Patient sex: M
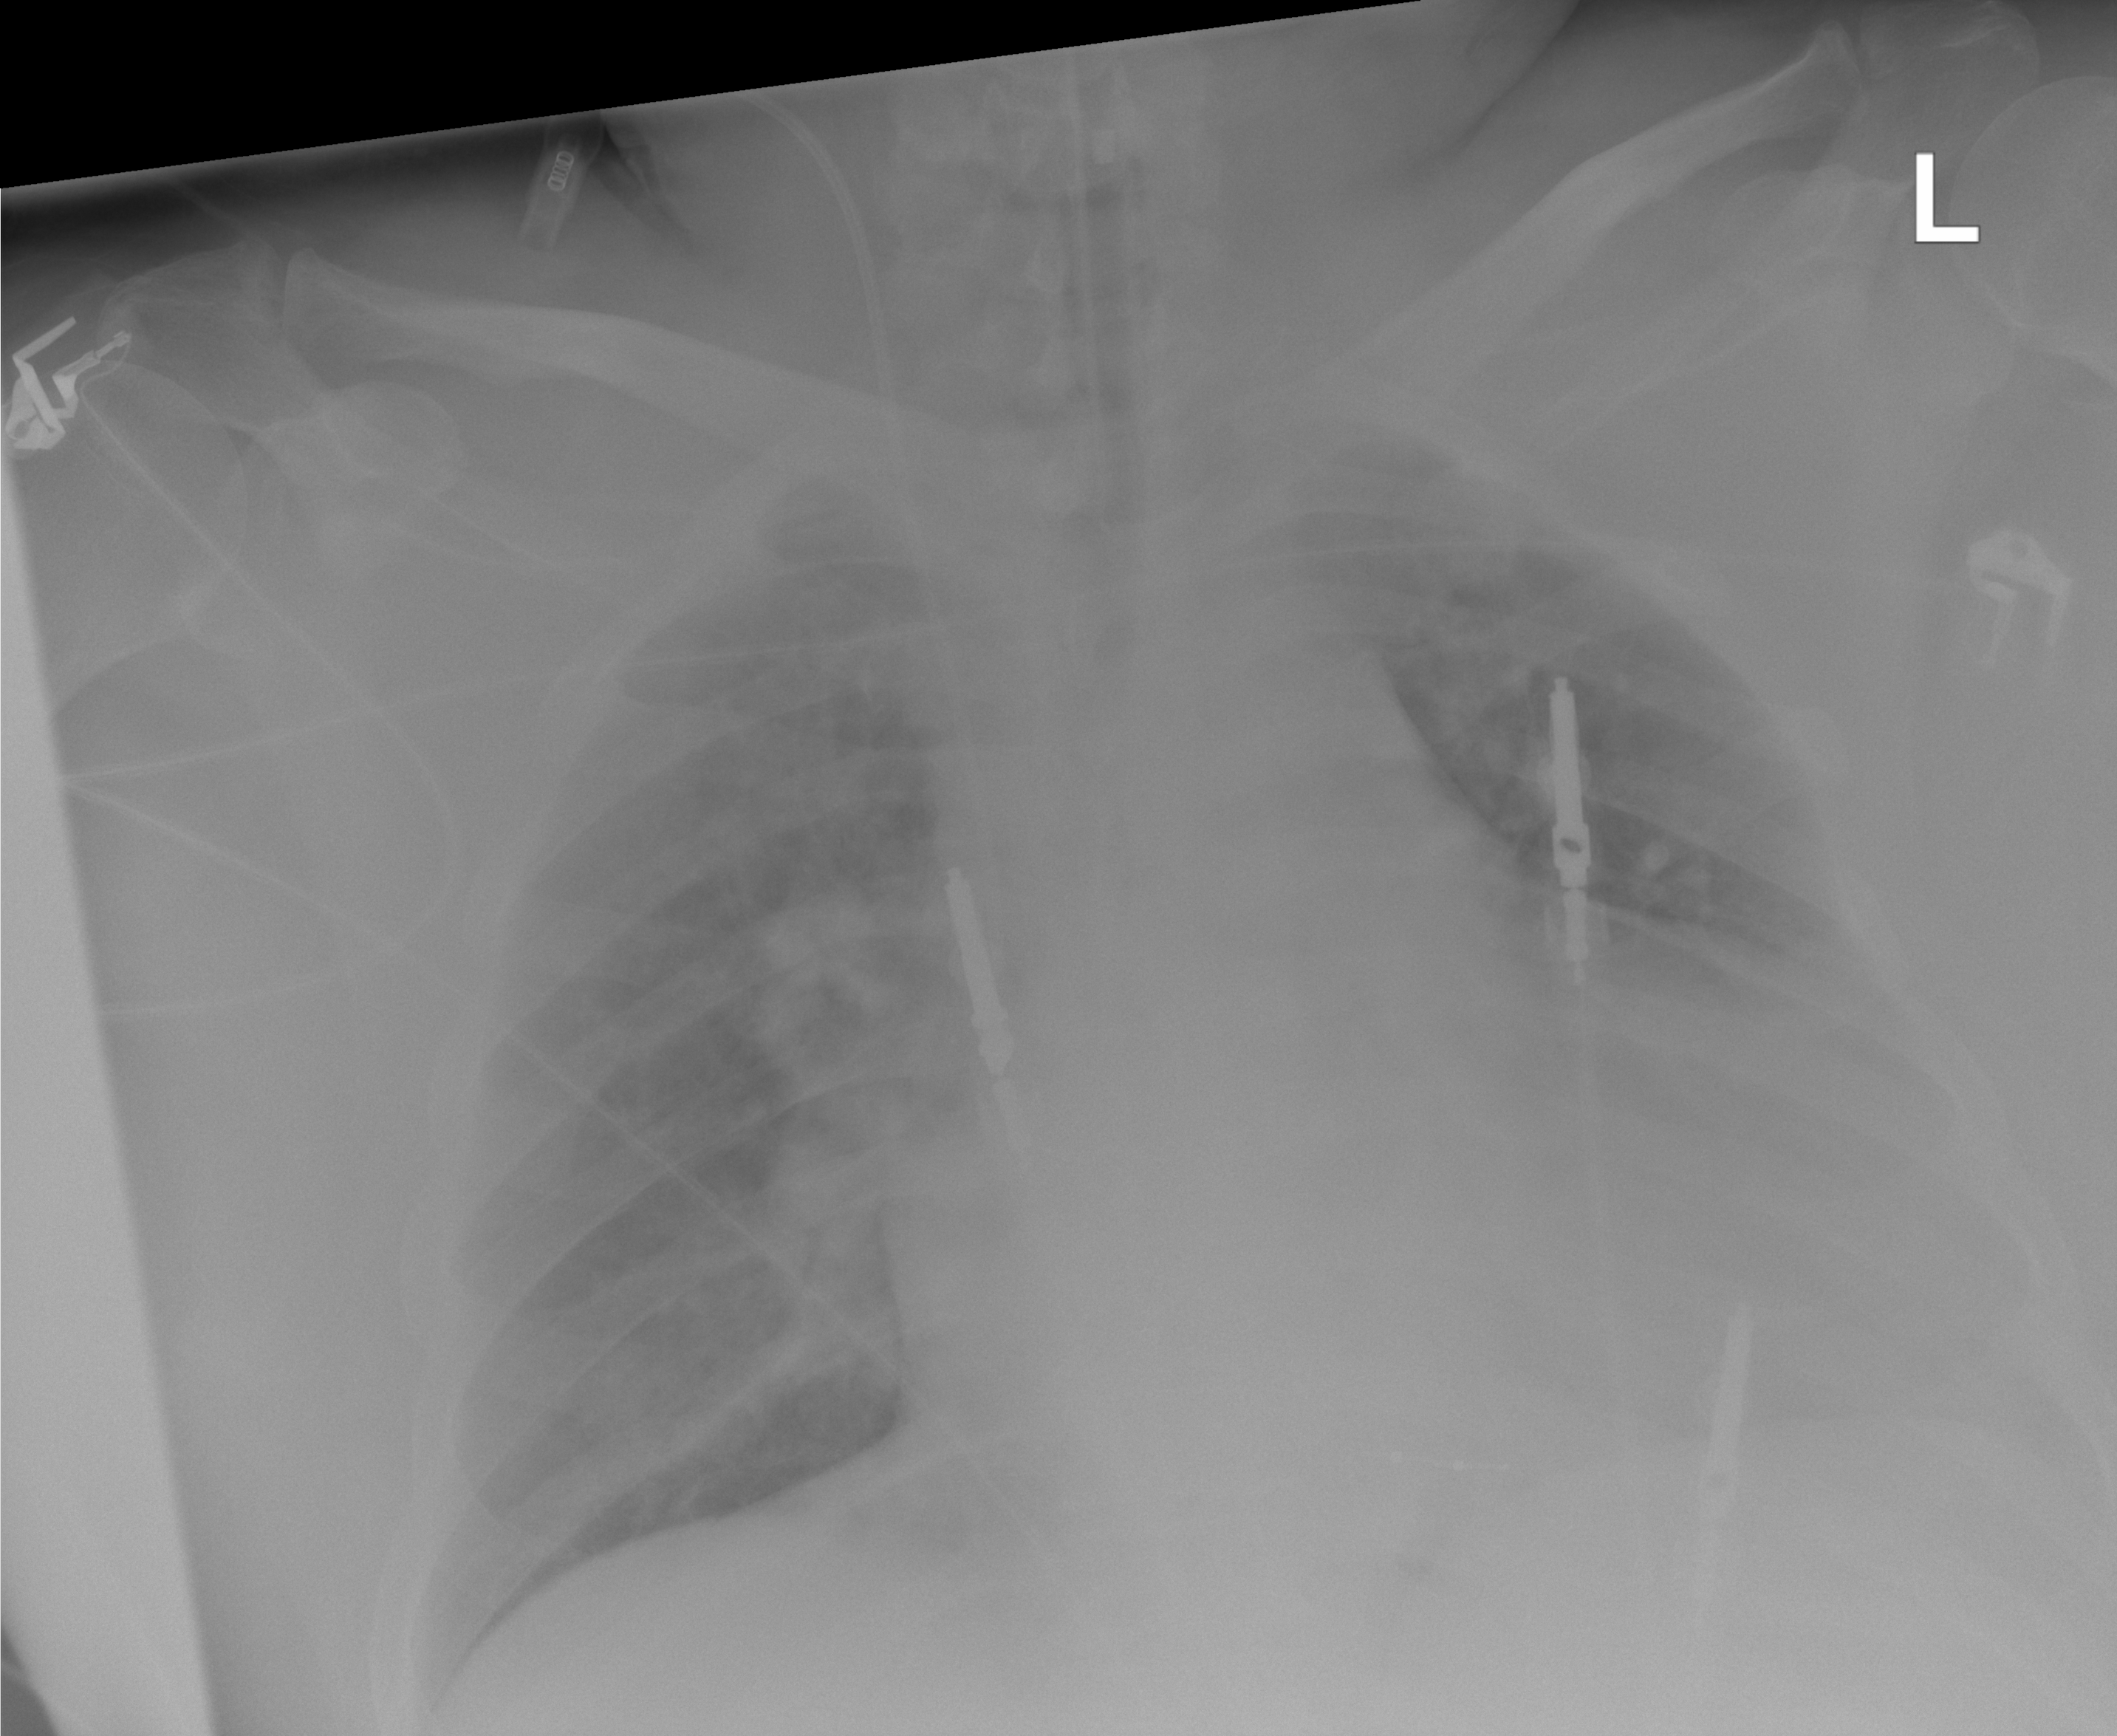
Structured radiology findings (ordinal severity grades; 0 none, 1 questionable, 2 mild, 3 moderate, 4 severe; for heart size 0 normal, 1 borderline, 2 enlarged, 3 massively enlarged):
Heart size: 2
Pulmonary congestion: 3
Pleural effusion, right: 0
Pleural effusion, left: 2
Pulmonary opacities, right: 2
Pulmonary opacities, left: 2
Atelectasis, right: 0
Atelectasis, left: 0